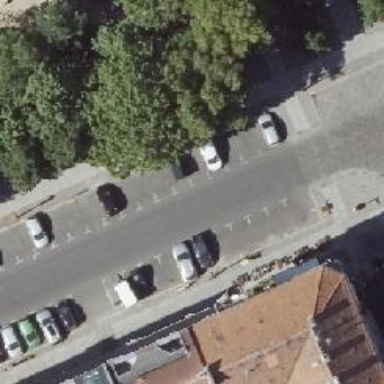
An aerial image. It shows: Street side parking area.